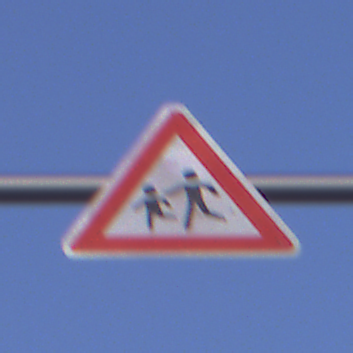
Verkehrszeichen: KinderRechts
Umgebung: Outdoor, Nature
Tageszeit: SunriseSunset
Wetter: Clear
Licht: Natural
Jahreszeit: NotSpecified
Kontrast: LowContrast